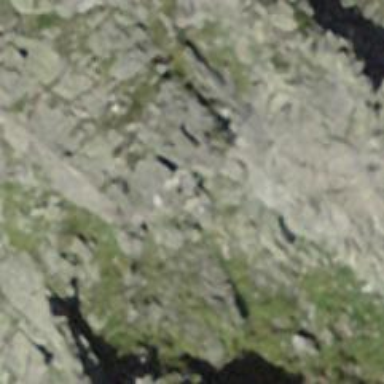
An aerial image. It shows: Cliff in nature.